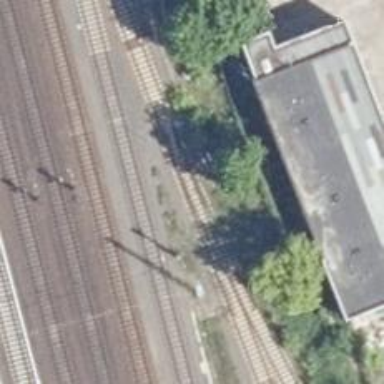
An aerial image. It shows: Railway switch.